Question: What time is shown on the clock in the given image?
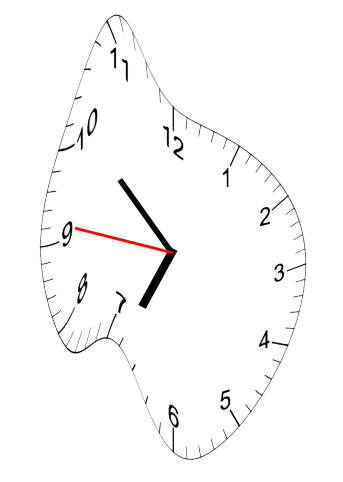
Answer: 06:51:46